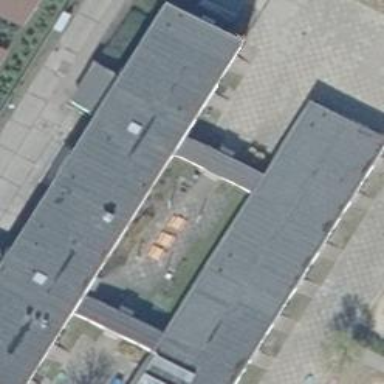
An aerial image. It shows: Kindergarten.